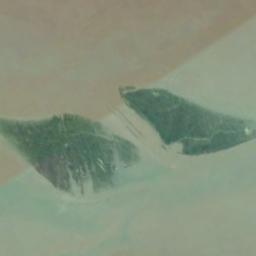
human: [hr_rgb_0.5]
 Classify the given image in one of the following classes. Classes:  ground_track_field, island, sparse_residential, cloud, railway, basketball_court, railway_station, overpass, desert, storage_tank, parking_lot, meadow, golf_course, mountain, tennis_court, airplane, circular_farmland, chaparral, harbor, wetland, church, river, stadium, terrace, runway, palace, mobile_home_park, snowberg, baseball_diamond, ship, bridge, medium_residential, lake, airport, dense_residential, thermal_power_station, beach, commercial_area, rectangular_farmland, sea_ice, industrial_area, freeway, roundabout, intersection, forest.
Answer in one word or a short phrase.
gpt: island